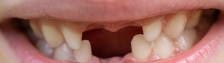
Condition: hypodontia